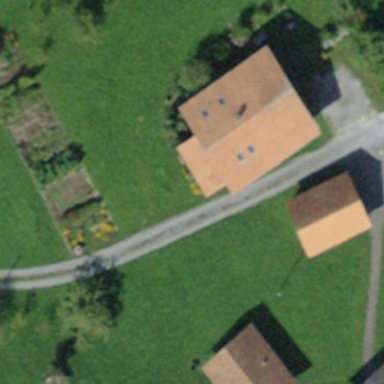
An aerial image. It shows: Residential building.